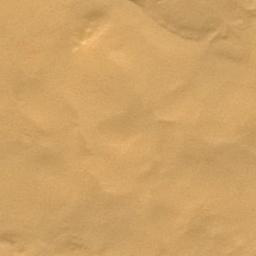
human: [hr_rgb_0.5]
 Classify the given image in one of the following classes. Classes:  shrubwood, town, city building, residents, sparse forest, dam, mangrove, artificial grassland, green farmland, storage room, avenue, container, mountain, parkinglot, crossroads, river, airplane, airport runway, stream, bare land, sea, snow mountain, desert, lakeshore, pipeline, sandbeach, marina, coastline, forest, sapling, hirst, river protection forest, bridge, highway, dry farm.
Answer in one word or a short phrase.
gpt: desert